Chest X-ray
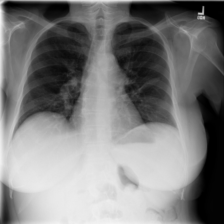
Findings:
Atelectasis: positive
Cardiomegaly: negative
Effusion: negative
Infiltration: negative
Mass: negative
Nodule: negative
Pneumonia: negative
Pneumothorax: negative
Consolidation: negative
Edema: negative
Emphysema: negative
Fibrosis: negative
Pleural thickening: negative
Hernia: negative